Interaction volume radius: 5 \u00c5
Interaction volume height: 15 \u00c5
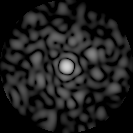
Disorder parameter: 0.7948